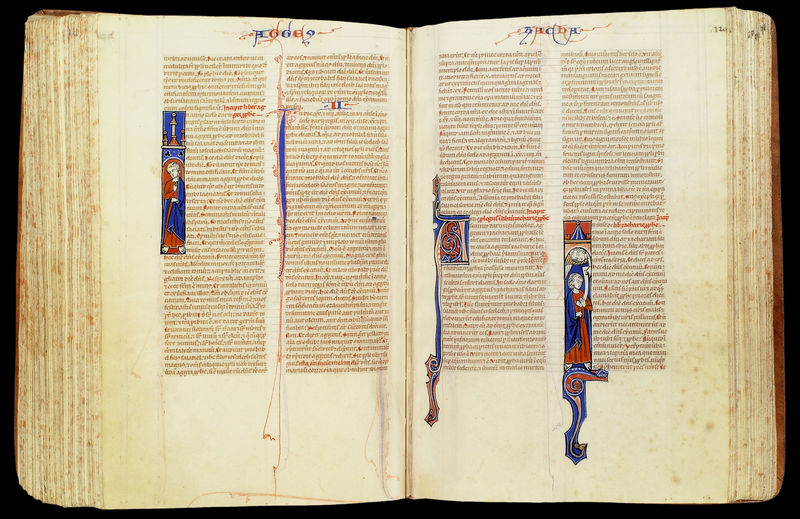
Titel: Pariser Bibel
Institution: Privatsammlung
Schlagwörter: blau, blätter, gemälde, umhang, weiß, menschen, bunt, männer, zeichen, rot, malerei, ornament, alt, bibel, horn, figur, gotik, schrift, bilder, vergilbt, spalten, dick, dekor, lesen, verzierung, foto, buch, kloster, seite, text, buchstabe, buchstaben, initiale, buchdruck, kaputt, seiten, antik, christlich, sage, mittelalter, märchen, mönch, heiliger, fleckig, heilige, zierde, heilig, buchseiten, miniatur, verzierungen, mittelalterlich, handschrift, dokument, miniaturen, latein, notizen, markierung, trompete, heinrich, initial, erzählung, beschädigt, buchmalerei, evangelium, evangeliar, lexikon, codex, kolumnen, markiert, bebildert, stockfleckig, al, perikop, skritporium, kolumen, kolumnentitel